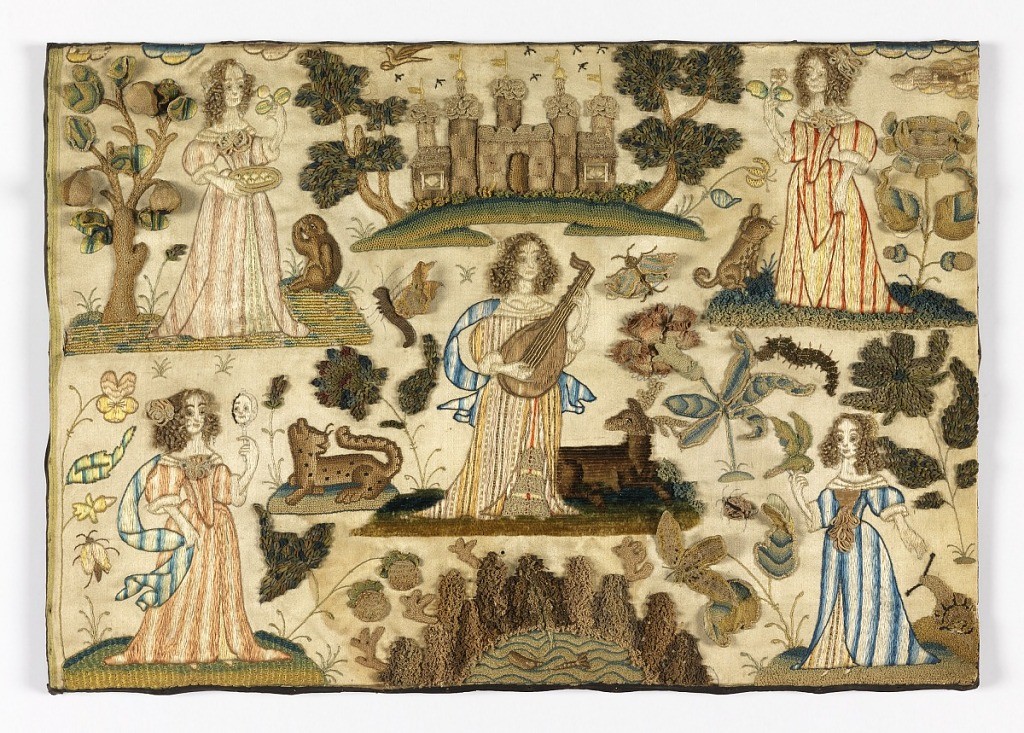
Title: Embroidered picture
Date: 17th century
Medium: silk, silk-wrapped metal, mica, peacock feather, human hair Technique: embroidered in satin, stem, and couching stitches with looping and loop and twist (needle lace) on 7/1 satin foundation
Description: Raised work picture of "The Five Senses" with their attributes.  Hearing is in the center, Smell is upper right, Touch is lower right, Taste is upper left, and Sight is lower left.